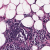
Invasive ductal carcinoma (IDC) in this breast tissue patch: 0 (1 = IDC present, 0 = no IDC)